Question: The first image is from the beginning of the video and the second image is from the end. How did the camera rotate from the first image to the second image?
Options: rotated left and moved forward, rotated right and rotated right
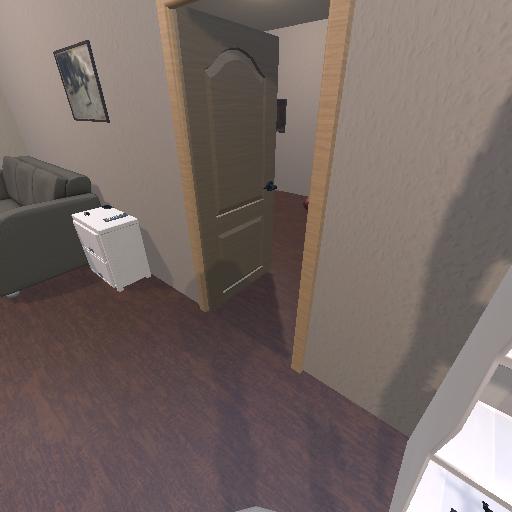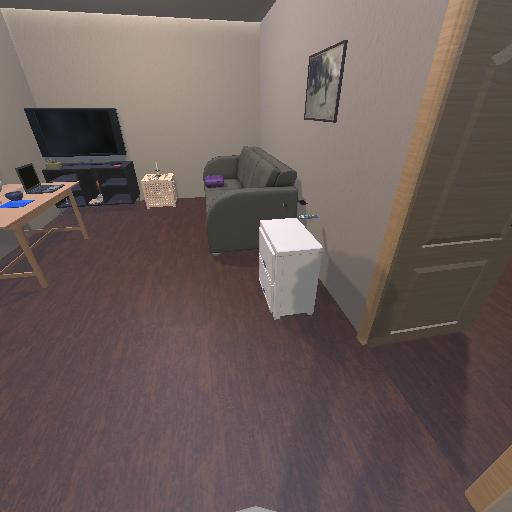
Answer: rotated left and moved forward